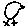
Label: bird